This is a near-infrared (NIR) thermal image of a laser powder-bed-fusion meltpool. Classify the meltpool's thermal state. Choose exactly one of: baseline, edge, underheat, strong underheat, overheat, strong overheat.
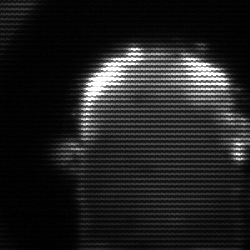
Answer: baseline